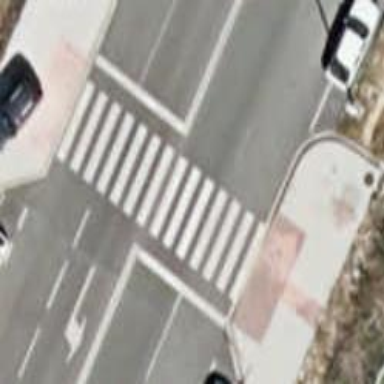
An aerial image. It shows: Uncontrolled road crossing.